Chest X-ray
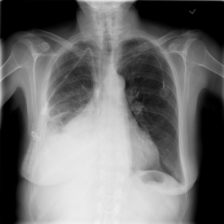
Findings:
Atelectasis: negative
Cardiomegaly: negative
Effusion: positive
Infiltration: negative
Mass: negative
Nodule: negative
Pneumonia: negative
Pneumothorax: negative
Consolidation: negative
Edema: negative
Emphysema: negative
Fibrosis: negative
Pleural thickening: negative
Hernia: negative